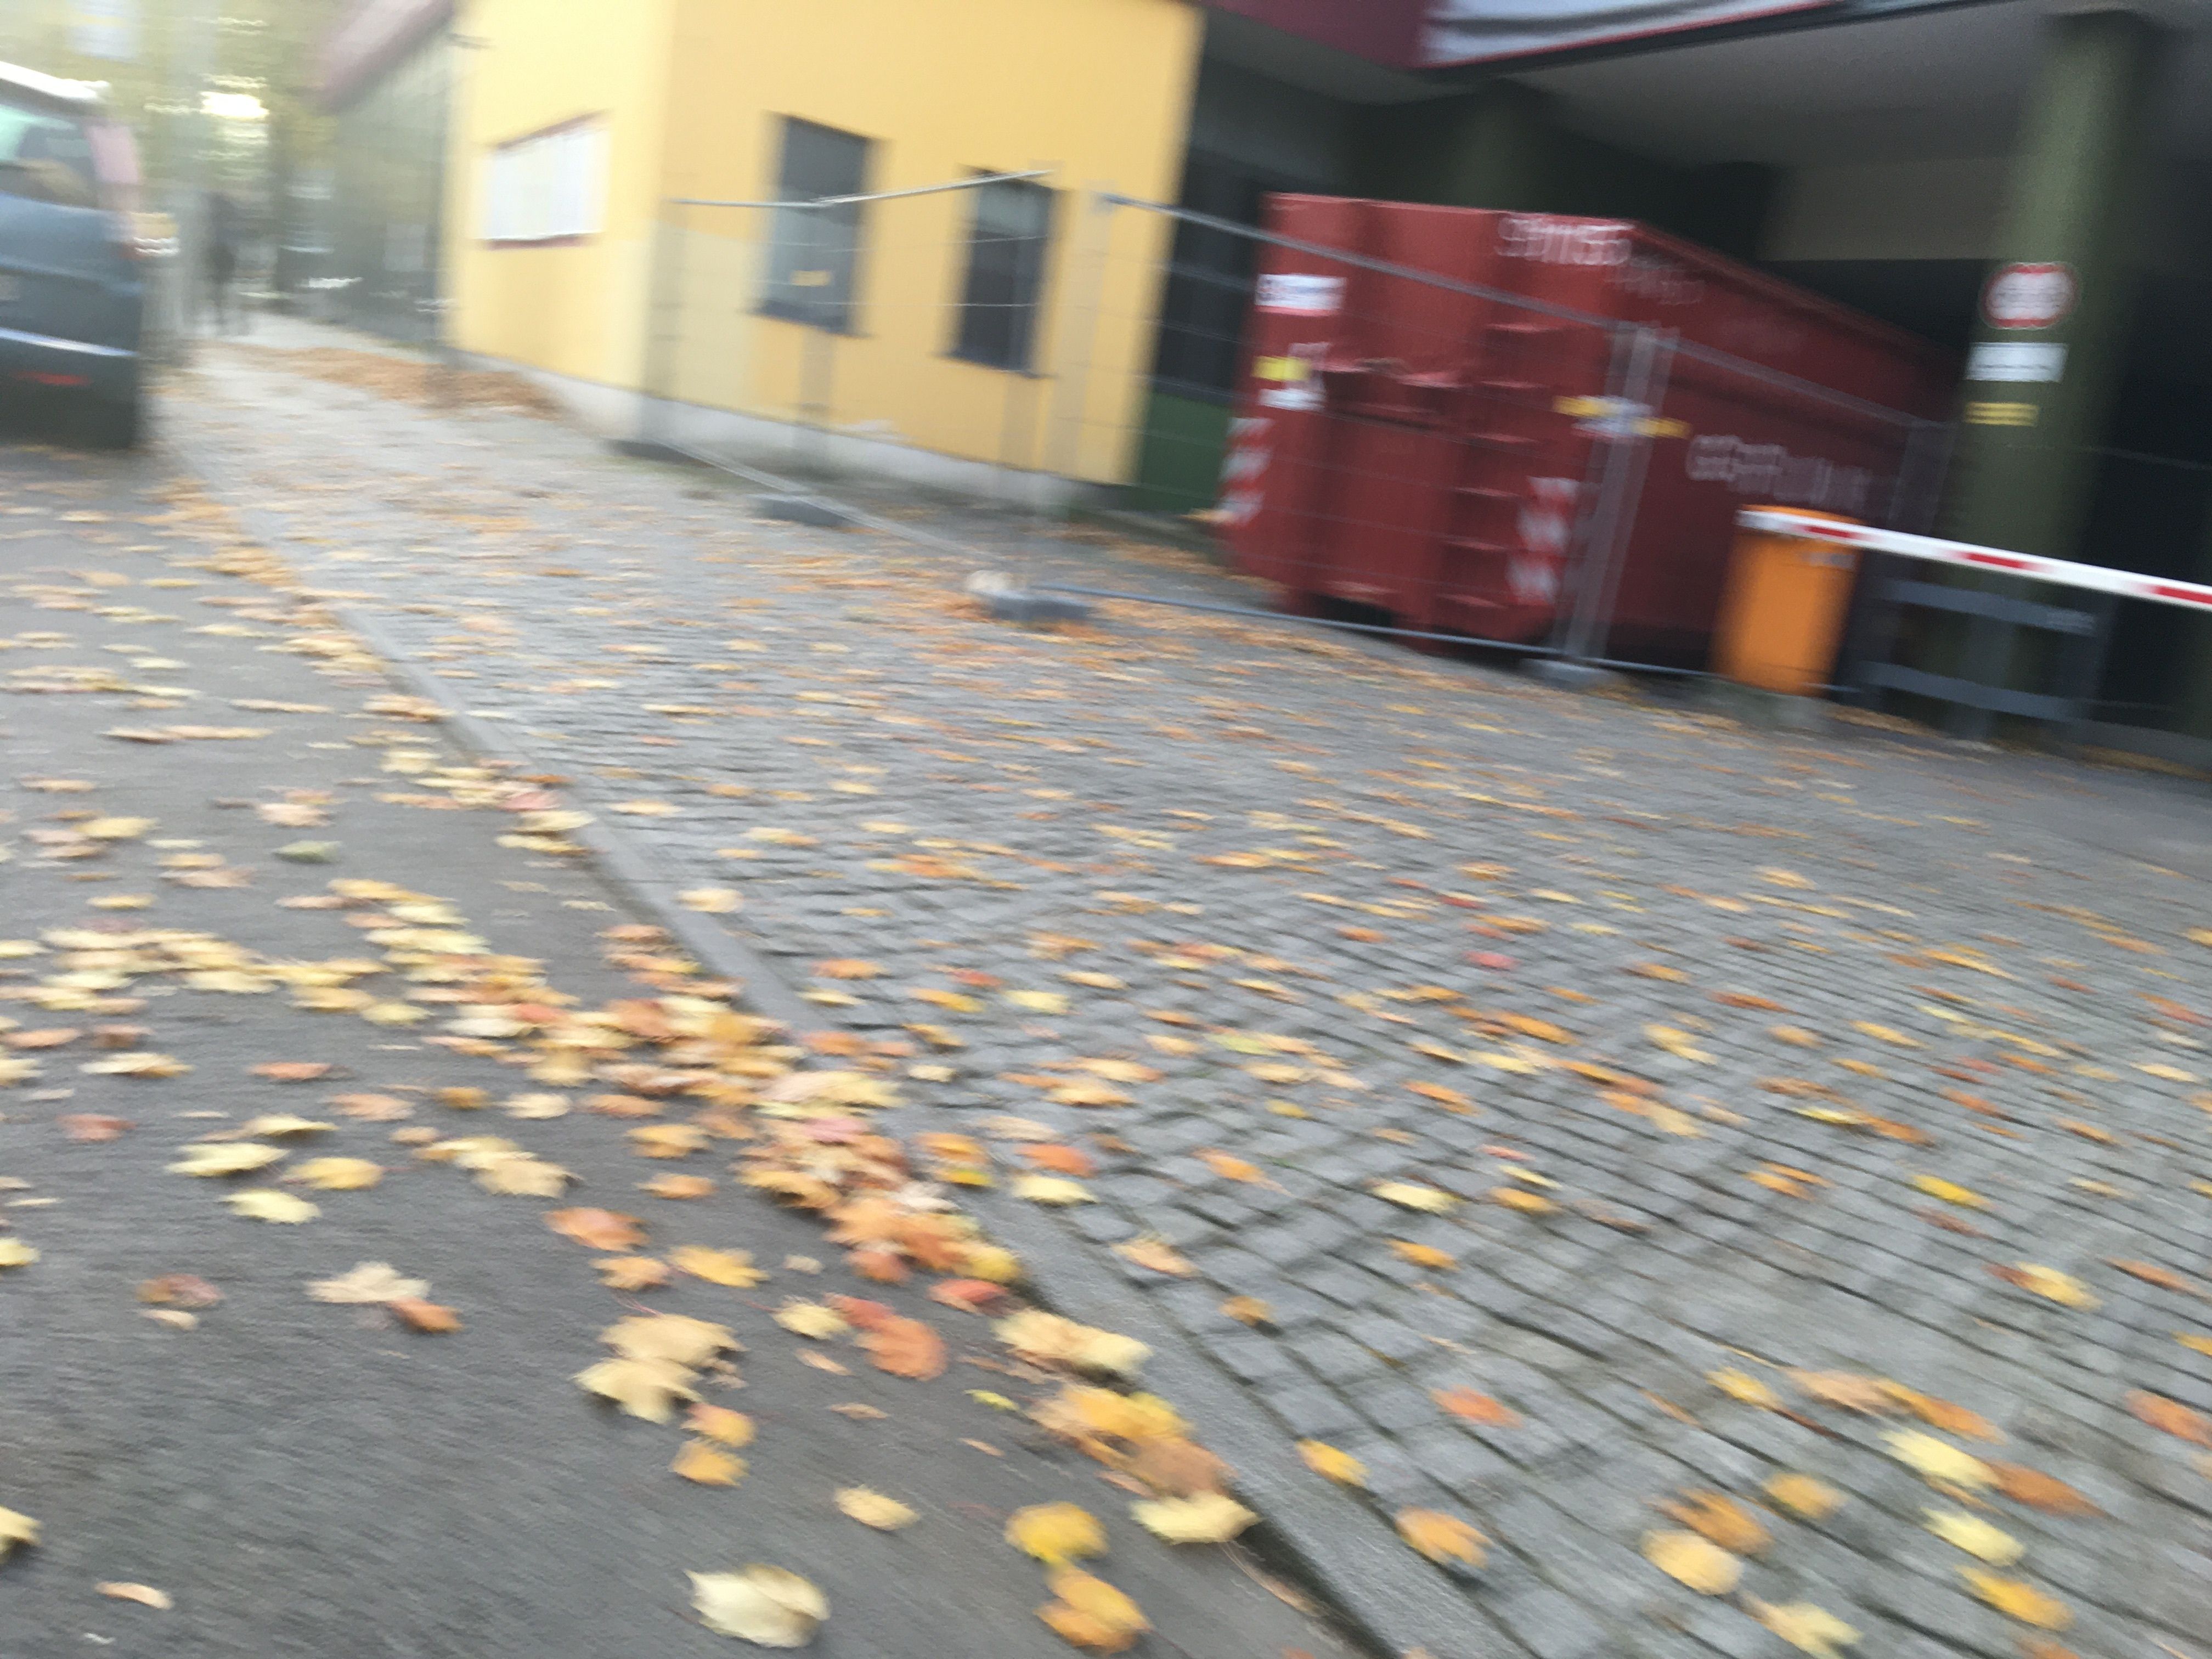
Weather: clear
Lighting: day
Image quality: slightly poor
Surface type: walking surface
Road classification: residential
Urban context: urban centre
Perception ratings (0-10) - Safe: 2.89, Lively: 5.17, Beautiful: 2.62, Boring: 3.95, Depressing: 4.04, Wealthy: 5.18